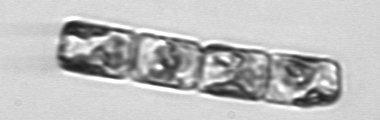
Label: Guinardia_delicatula